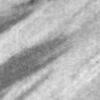
Label: change